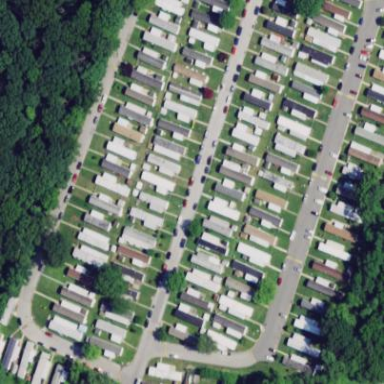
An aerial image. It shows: Residential neighbourhood with mobile homes.